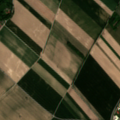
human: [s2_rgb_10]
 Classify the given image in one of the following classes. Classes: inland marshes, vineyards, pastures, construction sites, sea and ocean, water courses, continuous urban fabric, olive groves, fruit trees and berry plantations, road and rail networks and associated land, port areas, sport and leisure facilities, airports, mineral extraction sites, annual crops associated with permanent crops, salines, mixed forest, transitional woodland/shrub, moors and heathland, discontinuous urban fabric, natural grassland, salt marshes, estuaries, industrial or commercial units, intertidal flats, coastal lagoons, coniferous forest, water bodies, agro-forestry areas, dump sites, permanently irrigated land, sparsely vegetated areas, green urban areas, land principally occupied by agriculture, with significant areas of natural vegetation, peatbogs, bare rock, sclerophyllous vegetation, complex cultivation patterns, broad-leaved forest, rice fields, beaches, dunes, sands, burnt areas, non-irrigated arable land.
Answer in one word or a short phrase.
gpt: discontinuous urban fabric, non-irrigated arable land, land principally occupied by agriculture, with significant areas of natural vegetation